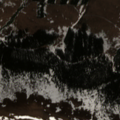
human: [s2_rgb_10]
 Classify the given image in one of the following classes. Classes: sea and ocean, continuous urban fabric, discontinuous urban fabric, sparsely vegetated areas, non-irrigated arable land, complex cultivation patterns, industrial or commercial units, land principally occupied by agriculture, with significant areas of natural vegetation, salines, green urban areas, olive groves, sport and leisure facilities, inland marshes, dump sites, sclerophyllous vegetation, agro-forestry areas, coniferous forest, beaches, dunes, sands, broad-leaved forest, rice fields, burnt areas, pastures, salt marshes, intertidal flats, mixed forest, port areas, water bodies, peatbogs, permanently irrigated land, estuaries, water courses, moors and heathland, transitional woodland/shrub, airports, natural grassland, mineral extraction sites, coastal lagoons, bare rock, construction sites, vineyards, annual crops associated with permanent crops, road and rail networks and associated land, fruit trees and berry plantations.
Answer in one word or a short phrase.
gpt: coniferous forest, natural grassland, moors and heathland, transitional woodland/shrub